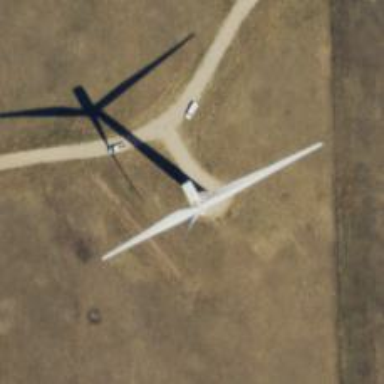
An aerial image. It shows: Wind generator in the form of horizontal axis wind turbine.